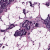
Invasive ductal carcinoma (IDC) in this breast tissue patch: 1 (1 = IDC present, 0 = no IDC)